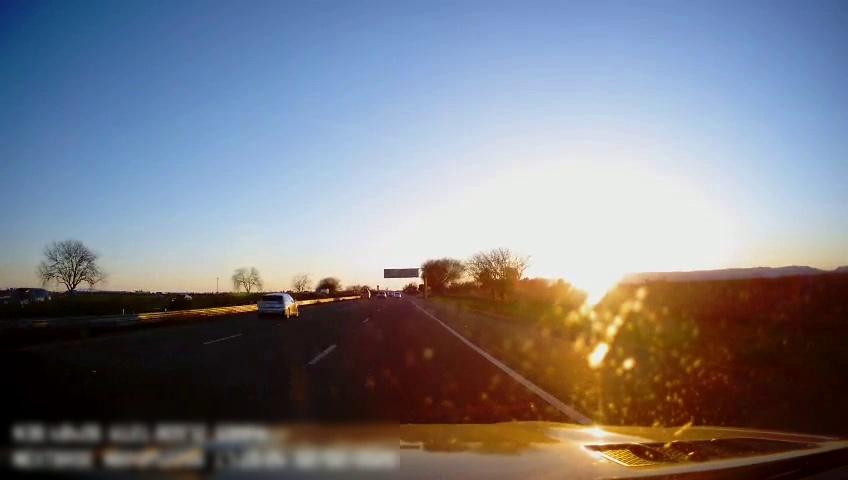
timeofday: Day
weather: Sunny
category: Drivable Space
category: Vehicles | SUV
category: Vehicles | SUV
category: Vehicles | Car
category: Lanes | Alternate Lane
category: Lanes | Alternate Lane
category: Lanes | Current Lane
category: Lanes | Alternate Lane
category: Traffic | Signs